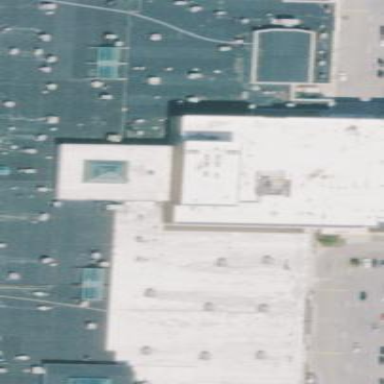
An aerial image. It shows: Mall building.